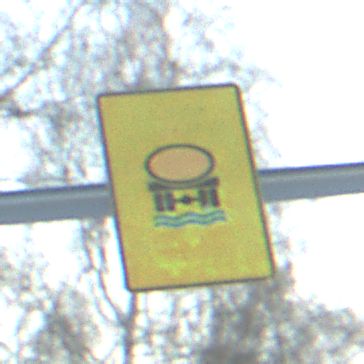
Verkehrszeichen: FahrzeugeMitWassergefaehrdenderLadungOhnePfeilsymbol
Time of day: SunriseSunset
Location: Outdoor (Nature)
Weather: Clear
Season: Winter
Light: Natural